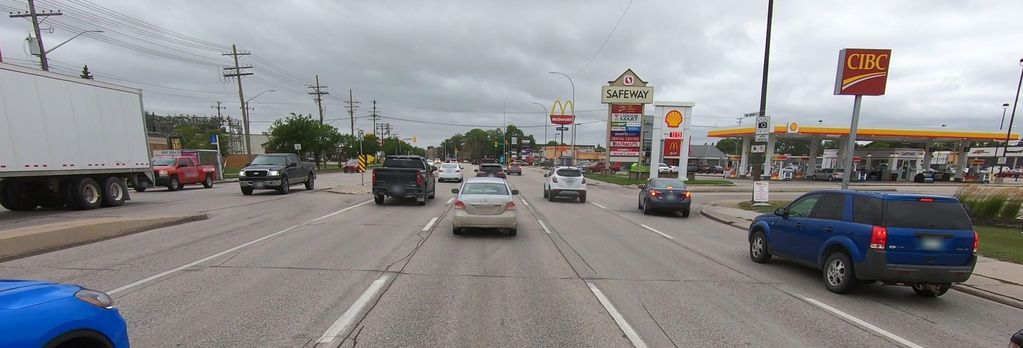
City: winnipeg